Interaction volume radius: 5 \u00c5
Interaction volume height: 15 \u00c5
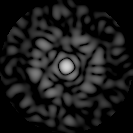
Disorder parameter: 0.8376